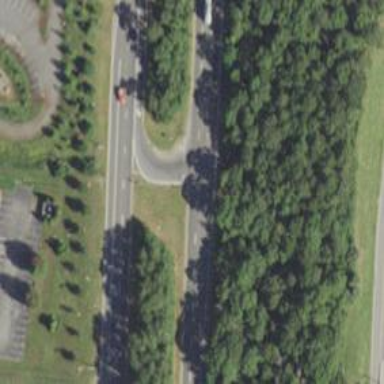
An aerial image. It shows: Asphalt trunk link road.